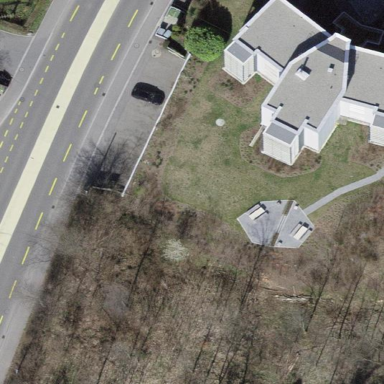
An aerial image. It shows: Residential building.